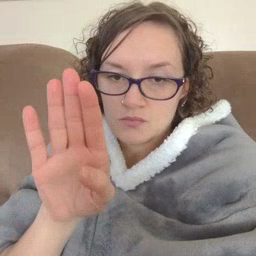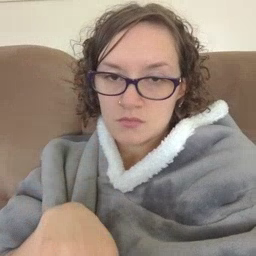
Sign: close